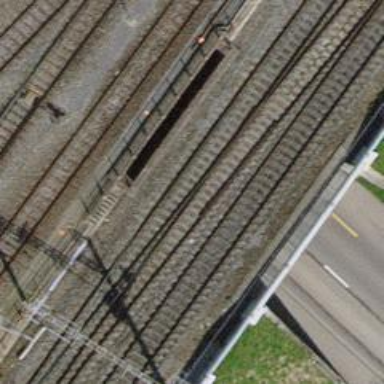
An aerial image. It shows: Single-track electrified railway siding with contact line.